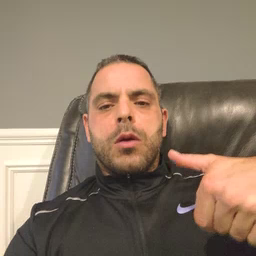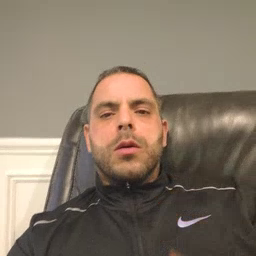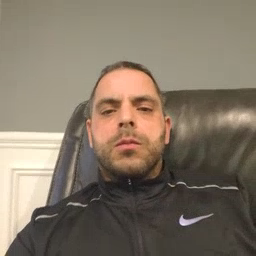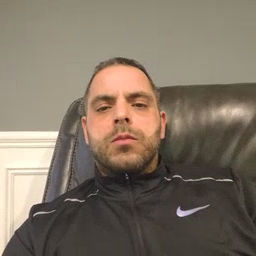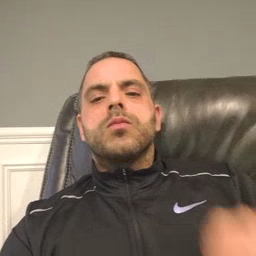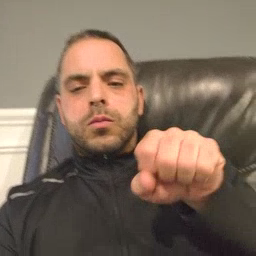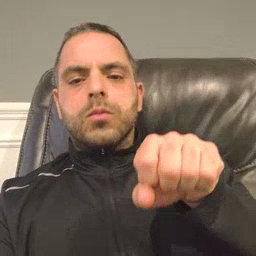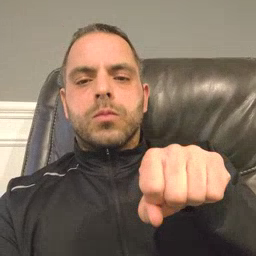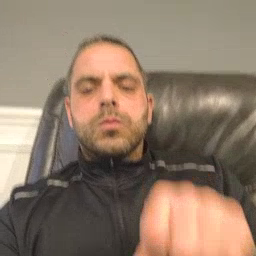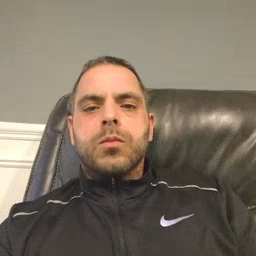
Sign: yes